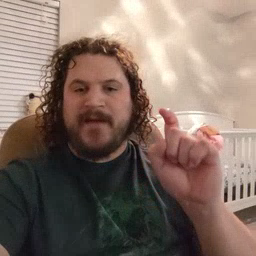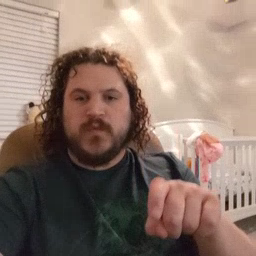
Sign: haveto